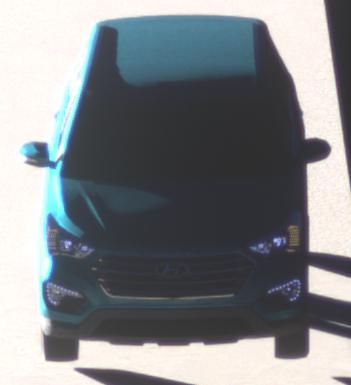
Make: Hyundai
Model: Santa Fe 2.4 GDI
Detailed model: Santa Fe (DM)
Model produced from: 2017/08
Model produced until: 2018/01
Doors: 5
Color: blue
Road condition: dry road
Daytime: sunrise or sunset
Contrast: low contrast